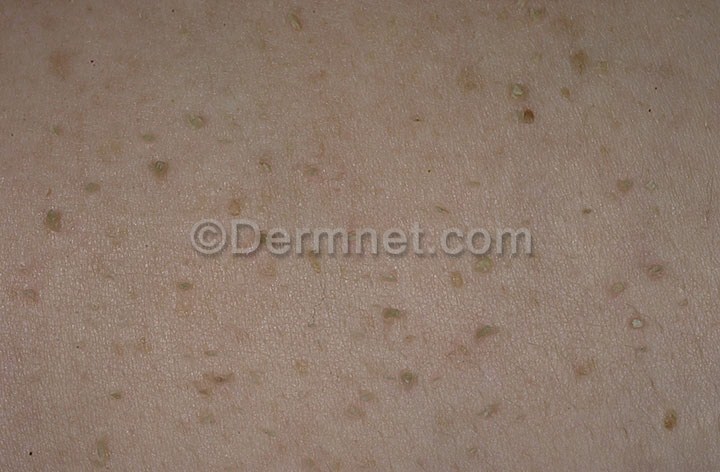
Disease: Seborrheic Keratoses and other Benign Tumors